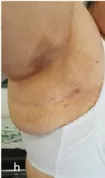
Psoriatic and HS lesions of patient 1. (
f-
j) Psoriatic and HS lesions of first patient after treatment with certolizumab pegol.
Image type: medical_photograph (other_medical_photograph)